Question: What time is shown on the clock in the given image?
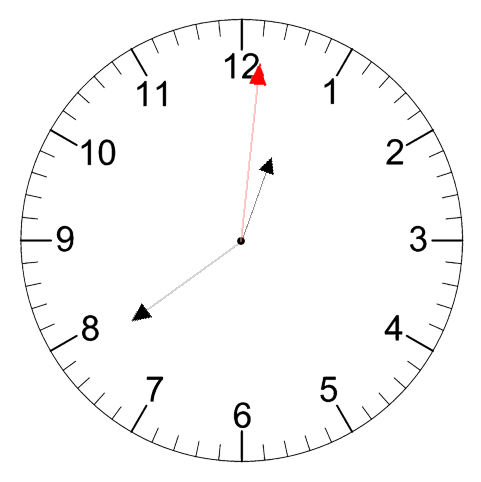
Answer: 12:39:01